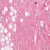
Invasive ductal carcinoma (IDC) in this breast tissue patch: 0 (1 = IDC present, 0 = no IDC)